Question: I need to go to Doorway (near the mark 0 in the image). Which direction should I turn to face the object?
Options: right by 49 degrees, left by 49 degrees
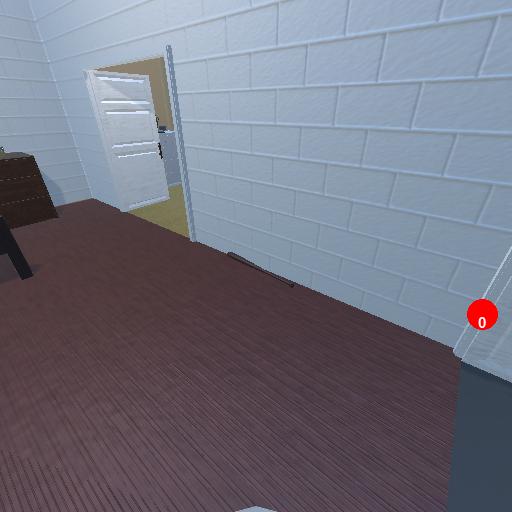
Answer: right by 49 degrees